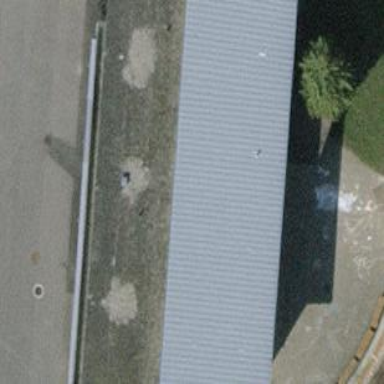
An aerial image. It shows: Kindergarten building.